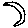
Label: moon